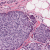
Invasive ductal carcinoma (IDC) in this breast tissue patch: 1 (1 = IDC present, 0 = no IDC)